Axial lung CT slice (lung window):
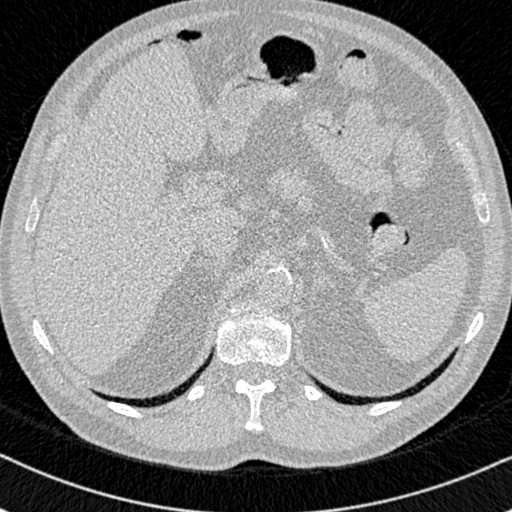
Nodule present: no